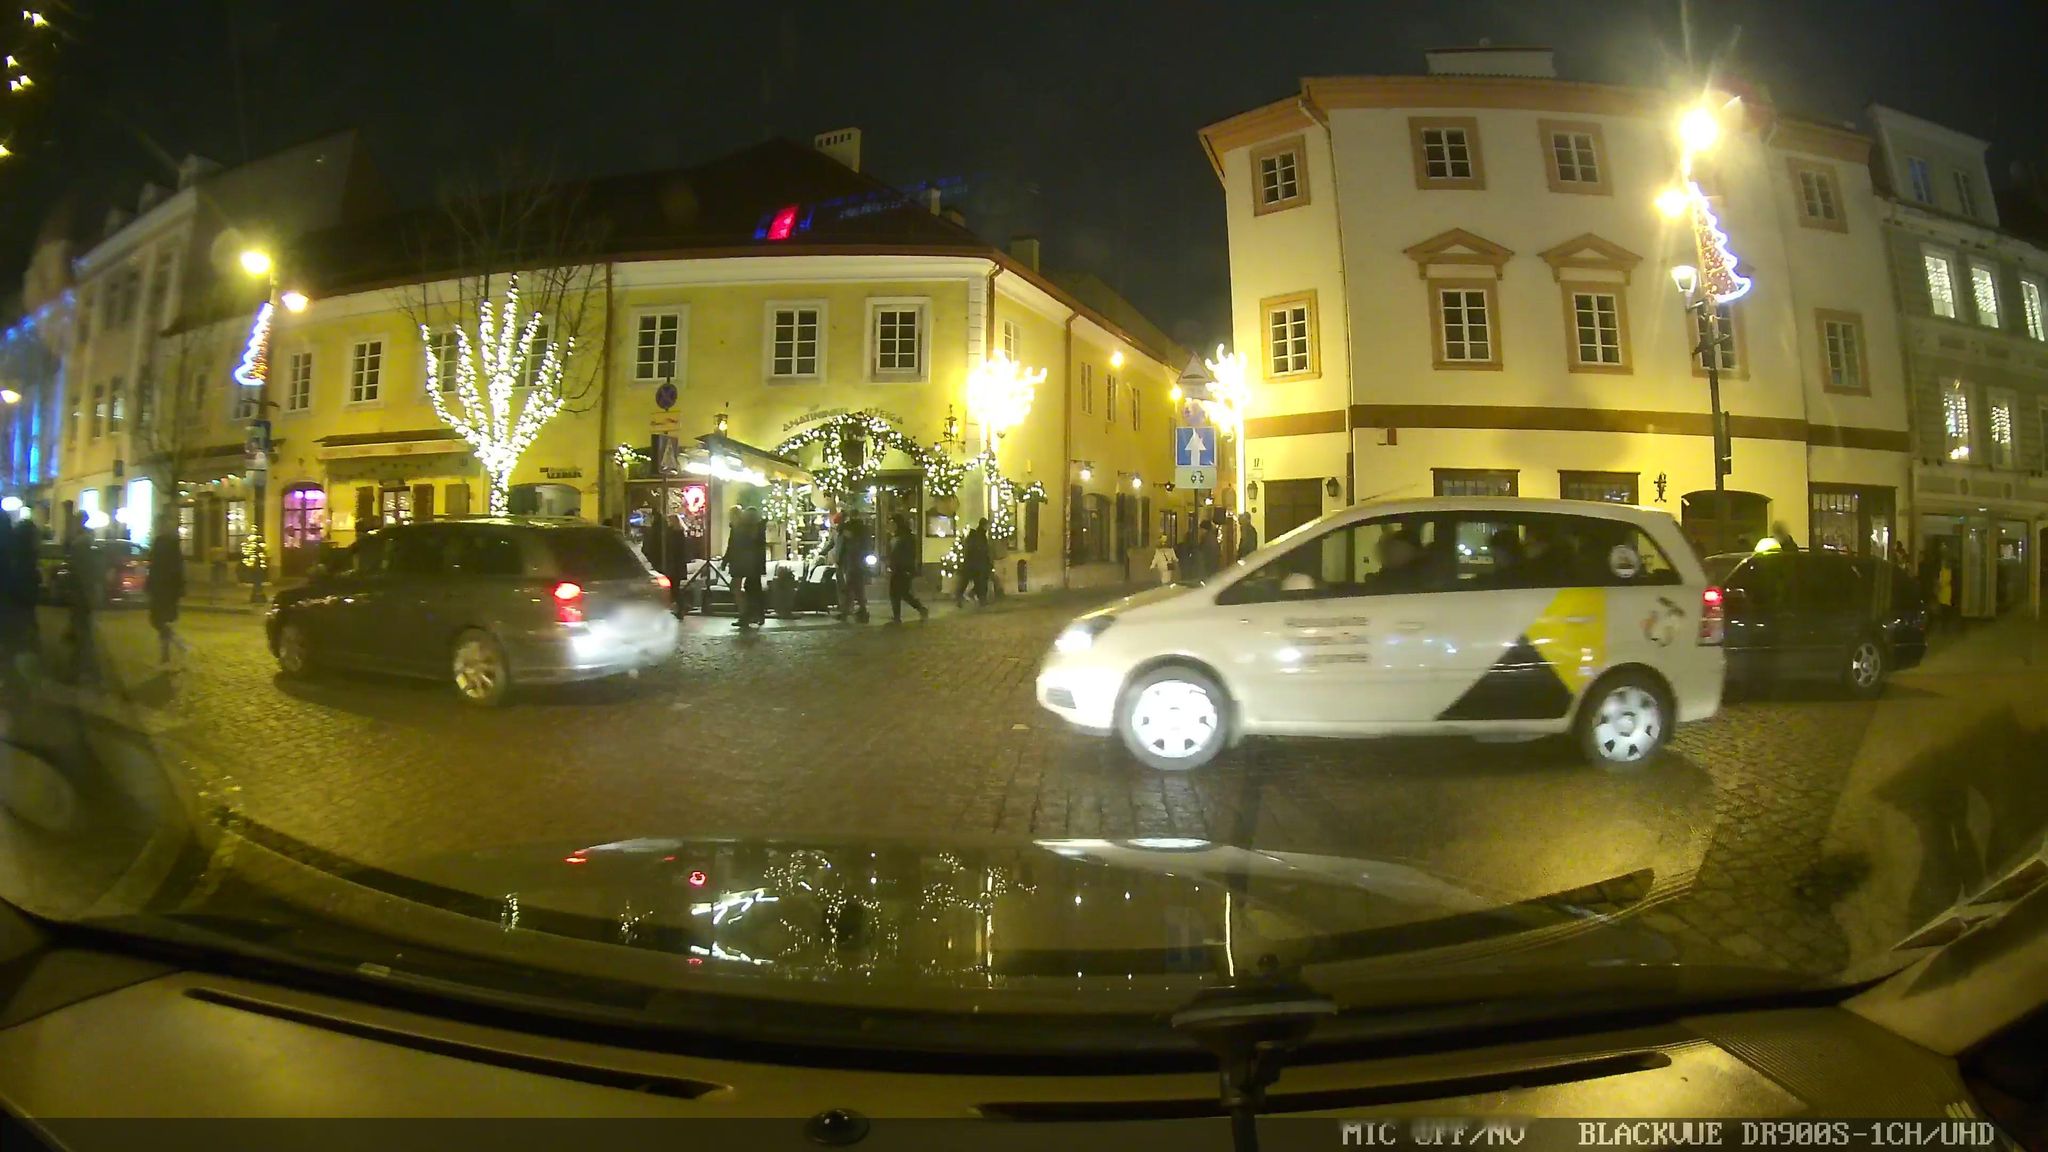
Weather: clear
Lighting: night
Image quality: slightly poor
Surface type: driving surface
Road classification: pedestrian, residential
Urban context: urban centre
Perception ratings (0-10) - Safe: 4.24, Lively: 9.62, Beautiful: 5.22, Boring: 3.27, Depressing: 2.49, Wealthy: 9.12